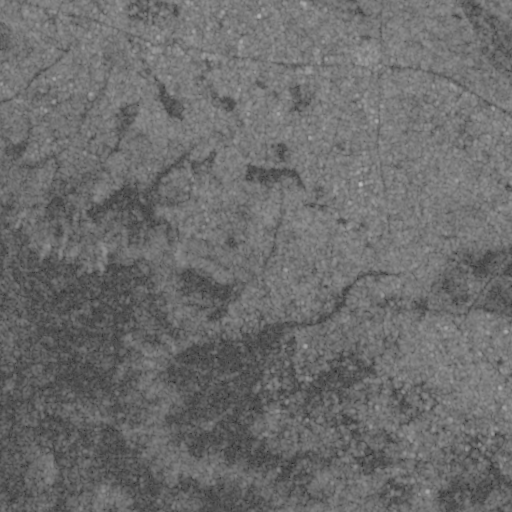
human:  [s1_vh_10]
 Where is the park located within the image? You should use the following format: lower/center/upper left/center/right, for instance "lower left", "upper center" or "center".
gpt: The park is located in the upper right of the image.
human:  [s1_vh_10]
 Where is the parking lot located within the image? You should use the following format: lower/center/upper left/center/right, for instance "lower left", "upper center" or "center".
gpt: The parking lot is located in the upper center of the image.
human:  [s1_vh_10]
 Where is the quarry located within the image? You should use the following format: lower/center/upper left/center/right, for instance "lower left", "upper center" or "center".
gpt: The quarry is located in the upper right of the image.
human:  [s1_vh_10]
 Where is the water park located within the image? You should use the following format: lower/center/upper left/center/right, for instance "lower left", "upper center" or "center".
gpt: The water park is located in the center of the image.
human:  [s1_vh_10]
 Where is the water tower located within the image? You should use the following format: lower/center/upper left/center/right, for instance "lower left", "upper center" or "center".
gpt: The water tower is located in the upper right of the image.
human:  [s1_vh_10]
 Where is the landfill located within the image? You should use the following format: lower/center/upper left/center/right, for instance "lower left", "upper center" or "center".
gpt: There is no landfill in the image.

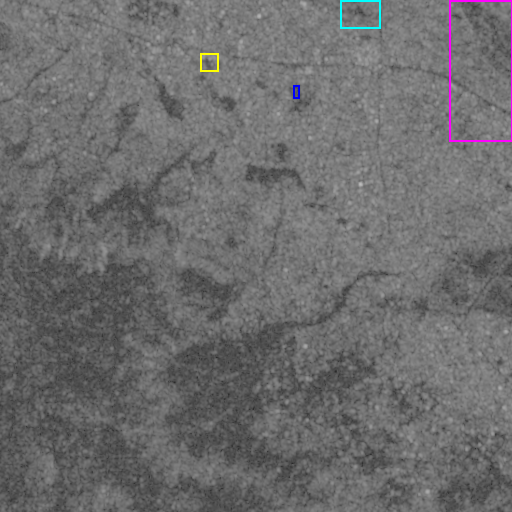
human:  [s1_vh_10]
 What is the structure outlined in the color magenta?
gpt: The structure outlined in magenta is a crop field.
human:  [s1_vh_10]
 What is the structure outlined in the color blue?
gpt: The structure outlined in blue is a park.
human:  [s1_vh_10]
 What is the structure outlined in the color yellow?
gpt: The structure outlined in yellow is a parking lot.
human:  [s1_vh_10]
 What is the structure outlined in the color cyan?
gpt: The structure outlined in cyan is a quarry.
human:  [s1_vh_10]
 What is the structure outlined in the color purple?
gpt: There is no purple outline.